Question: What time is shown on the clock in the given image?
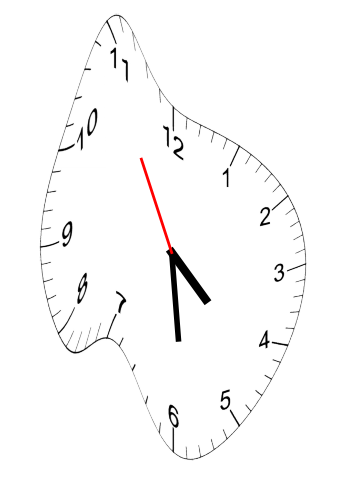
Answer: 04:28:55